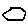
Label: hexagon